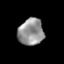
Tissue: prostate
Cell type: T cells
Senescence score: 0.3231
Nuclear area (px): 661
Mean DAPI intensity: 148.794